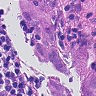
Metastatic tissue present: yes